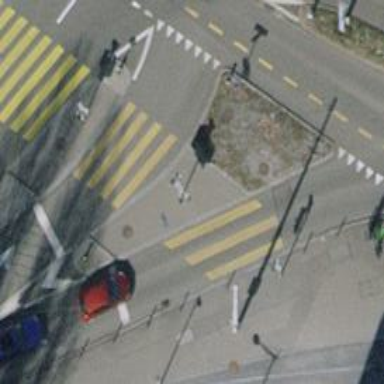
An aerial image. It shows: Zebra crossing with traffic signals.